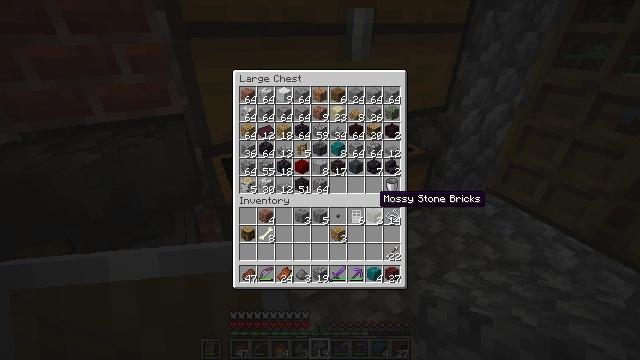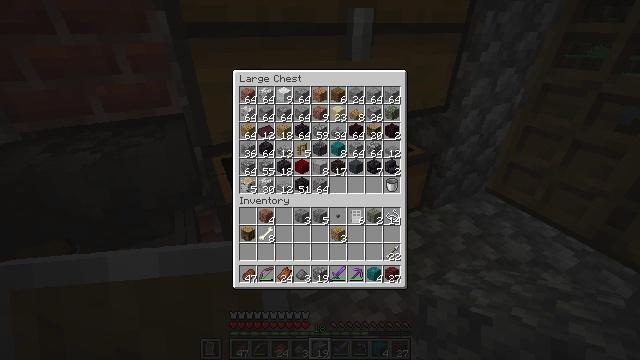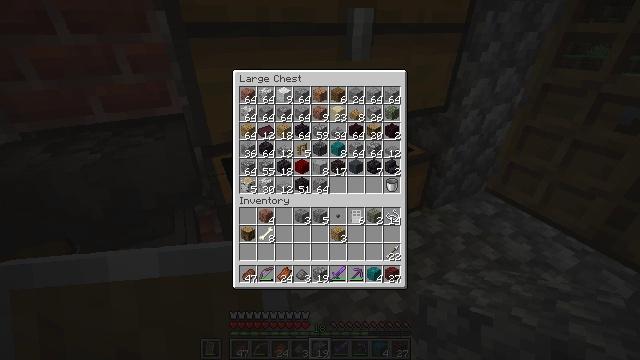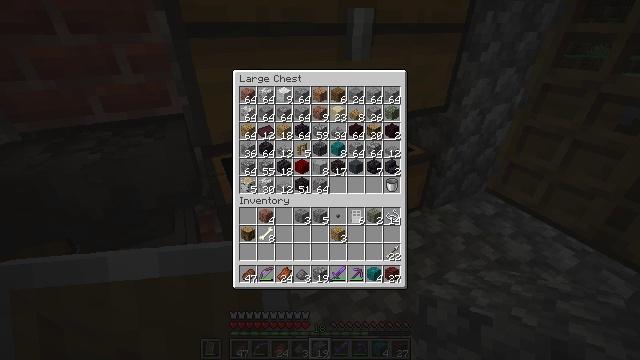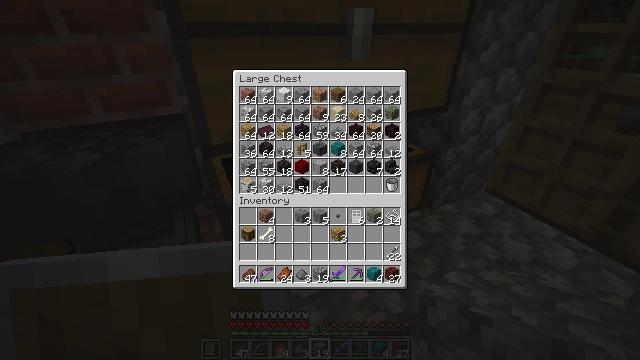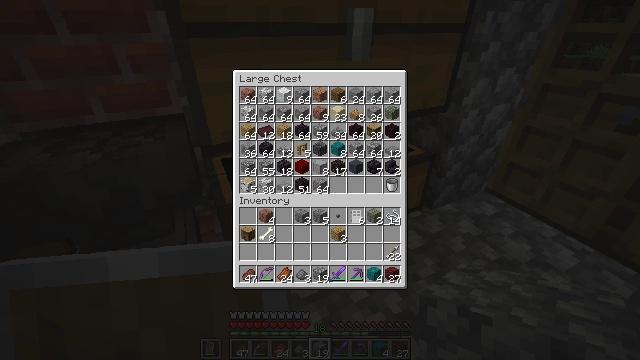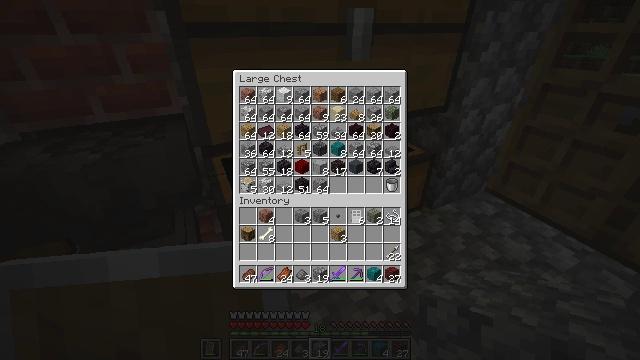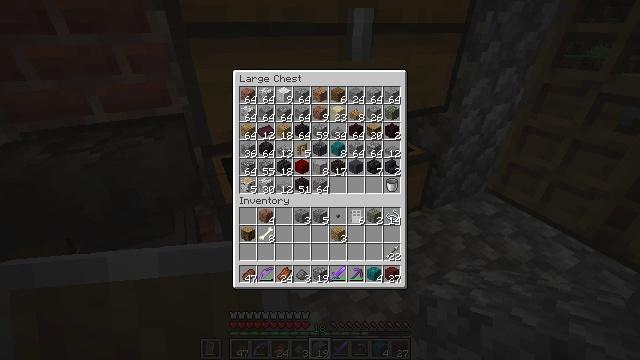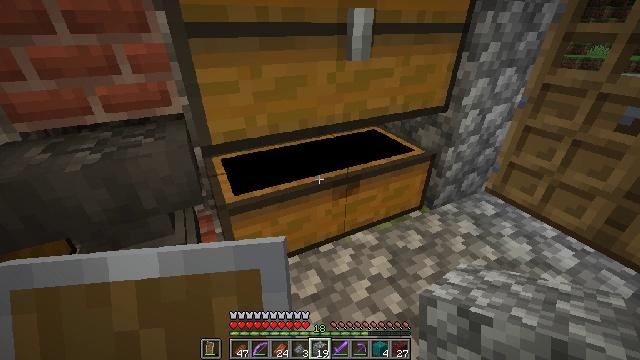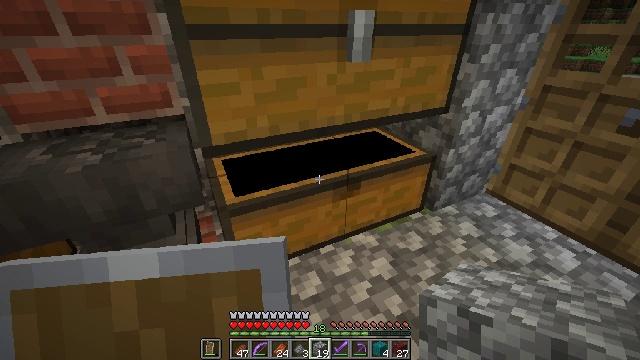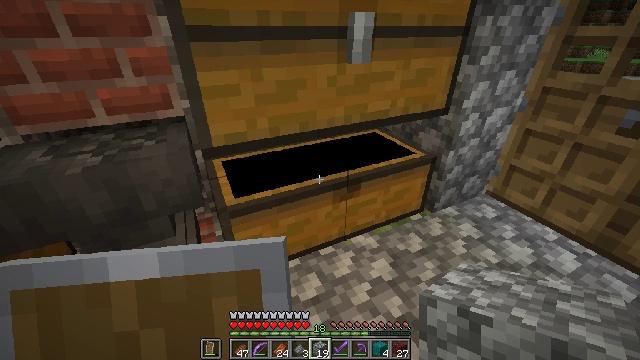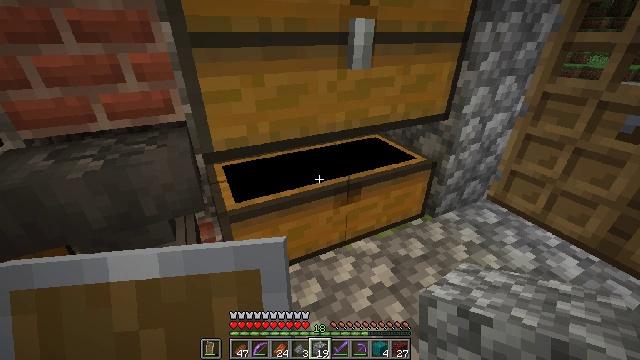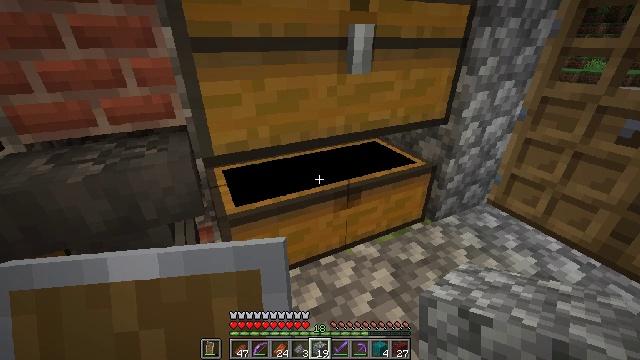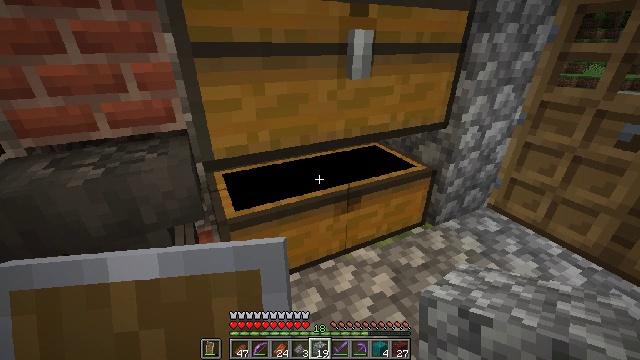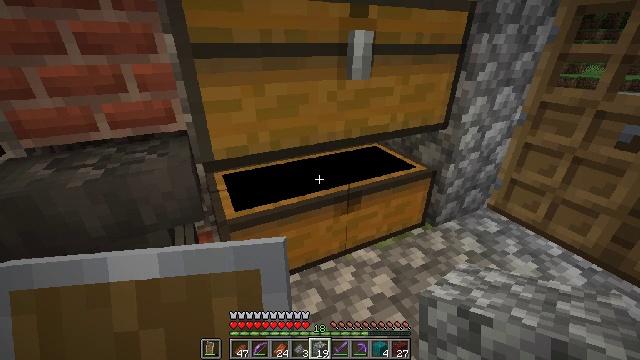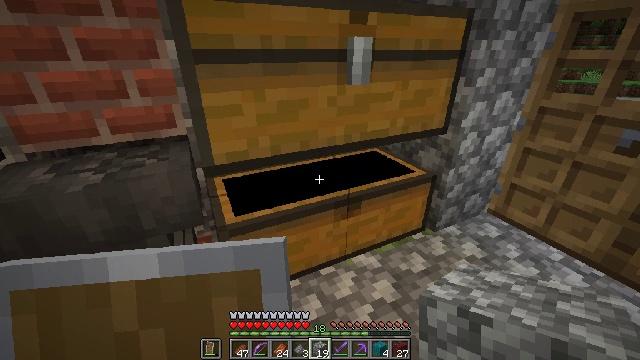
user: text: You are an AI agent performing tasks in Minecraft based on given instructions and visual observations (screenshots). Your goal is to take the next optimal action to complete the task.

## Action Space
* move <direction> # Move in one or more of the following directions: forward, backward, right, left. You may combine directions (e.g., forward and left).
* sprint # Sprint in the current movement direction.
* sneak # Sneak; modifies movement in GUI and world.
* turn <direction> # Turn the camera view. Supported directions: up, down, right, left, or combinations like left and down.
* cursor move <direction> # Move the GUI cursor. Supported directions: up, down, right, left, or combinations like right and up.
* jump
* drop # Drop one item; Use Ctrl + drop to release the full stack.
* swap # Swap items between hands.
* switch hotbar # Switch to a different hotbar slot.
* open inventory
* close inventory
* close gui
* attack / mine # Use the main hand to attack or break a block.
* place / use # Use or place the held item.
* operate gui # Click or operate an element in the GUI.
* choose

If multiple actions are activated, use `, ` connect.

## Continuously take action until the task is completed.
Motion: motion action
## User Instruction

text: Gather grass by holding the left mouse button.
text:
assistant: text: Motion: no_op
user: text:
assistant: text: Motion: no_op
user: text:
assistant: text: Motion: no_op
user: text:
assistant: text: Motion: no_op
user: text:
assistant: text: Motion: no_op
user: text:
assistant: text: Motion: no_op
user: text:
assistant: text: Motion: no_op
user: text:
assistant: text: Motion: open inventory
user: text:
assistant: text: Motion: open inventory
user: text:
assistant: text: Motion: open inventory
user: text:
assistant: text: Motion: turn up
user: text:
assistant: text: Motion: no_op
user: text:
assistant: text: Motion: no_op
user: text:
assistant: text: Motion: no_op
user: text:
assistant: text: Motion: turn up
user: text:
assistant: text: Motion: turn up
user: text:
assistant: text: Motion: no_op
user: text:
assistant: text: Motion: turn up
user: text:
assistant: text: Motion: turn up
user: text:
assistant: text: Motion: turn up
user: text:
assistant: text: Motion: turn up
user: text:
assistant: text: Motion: no_op
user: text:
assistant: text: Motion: turn up
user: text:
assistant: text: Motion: turn left and up
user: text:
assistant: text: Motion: turn up
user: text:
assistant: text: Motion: no_op
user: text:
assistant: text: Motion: use / place
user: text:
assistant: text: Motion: use / place
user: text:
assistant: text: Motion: no_op
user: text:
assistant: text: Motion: no_op